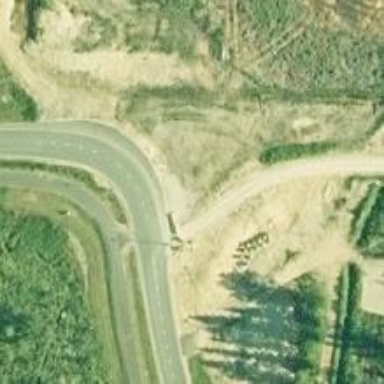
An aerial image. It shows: Asphalt cycleway.